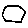
Label: hexagon